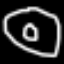
Label: donut